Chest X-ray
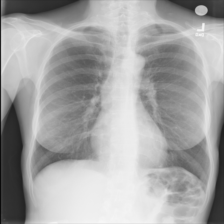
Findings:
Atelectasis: negative
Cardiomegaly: negative
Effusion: negative
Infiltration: negative
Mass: negative
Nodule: negative
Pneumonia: negative
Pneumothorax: negative
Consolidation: negative
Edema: negative
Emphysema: negative
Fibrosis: negative
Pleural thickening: negative
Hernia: negative